Question: I need to check if the overlay feature has been set on an 'ActionBarCompat' instance. The 'getWindow().hasFeature()' method is only available on API 11 and up.
How can I check the feature on API < 11 ?
Based on the comment, the 'getFeatures' method should be available from API 1 but it is protected scope and I need to access the feature from another class. The 'hasFeature' method, the one I need to use, on the other hand is API 11 and above only. This is what Android Studio shows me and the app crashes on a 2.3.3 device.

FYI, the activity class used here is a custom class that extends 'ActionBarActivity' from the ActionBarCompat library. Don't know if that should make a difference.
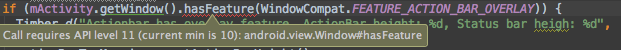
Answer: You can access 'private' methods using <URL>.
'''
boolean hasFeature(int feature) {
Window window = getWindow(); //get the window instance.
if (android.os.Build.VERSION.SDK_INT >= 11) { // if we are running api level 11 and later
return window.hasFeature(feature); //call hasFeature
} else {
try {
Class c = window.getClass();
Method getFeatures = c.getDeclaredMethod("getFeatures");//get the getFeatures method using reflection
getFeatures.setAccessible(true);//make it public
Integer features = getFeatures.invoke(window, null); //invoke it
return (features.intValue() & (1 << feature)) != 0; //check if we have the feature and return the result.
} catch (Exception e) {
return false;//in case invocation fails with any reason
}
}
}
'''